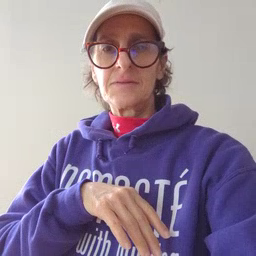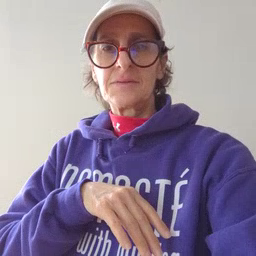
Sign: bee